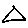
Label: triangle